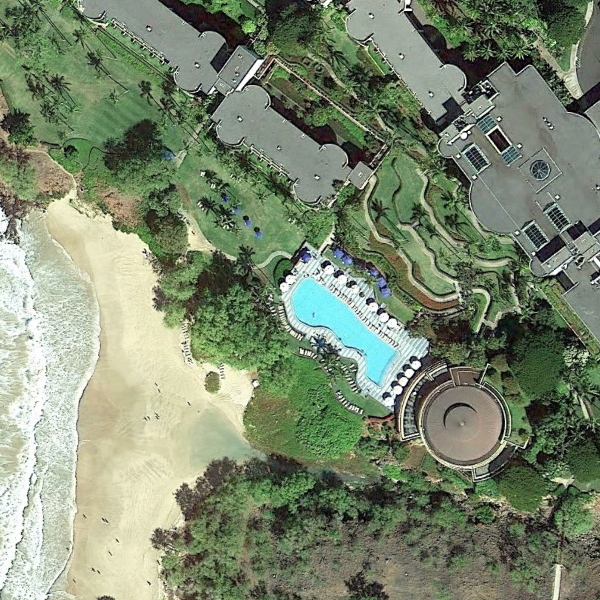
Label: Resort